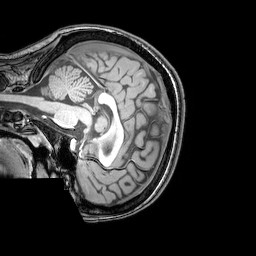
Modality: T1w
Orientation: sagittal
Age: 22
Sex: female
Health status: healthy
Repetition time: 0.081 s
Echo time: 0.037 s